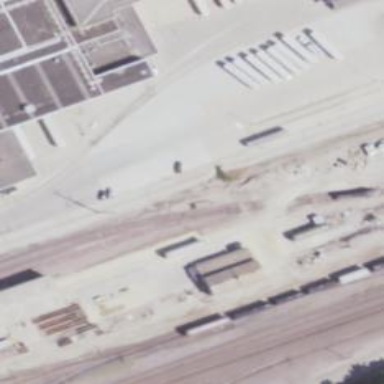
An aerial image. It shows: Railway siding for service.